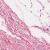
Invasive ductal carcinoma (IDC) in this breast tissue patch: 0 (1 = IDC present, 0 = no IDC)